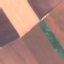
Label: AnnualCrop